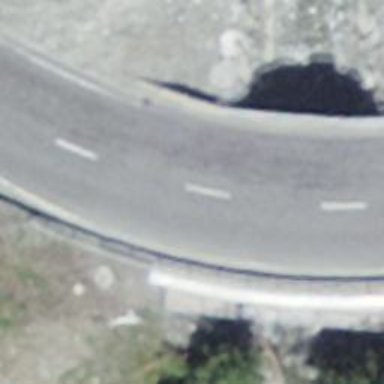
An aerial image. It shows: Primary highway bridge with asphalt surface.